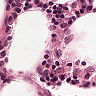
Metastatic tissue present: no